Interaction volume radius: 10 \u00c5
Interaction volume height: 10 \u00c5
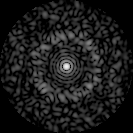
Disorder parameter: 0.794